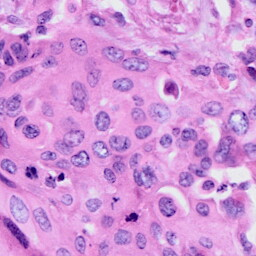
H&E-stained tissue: Cervix